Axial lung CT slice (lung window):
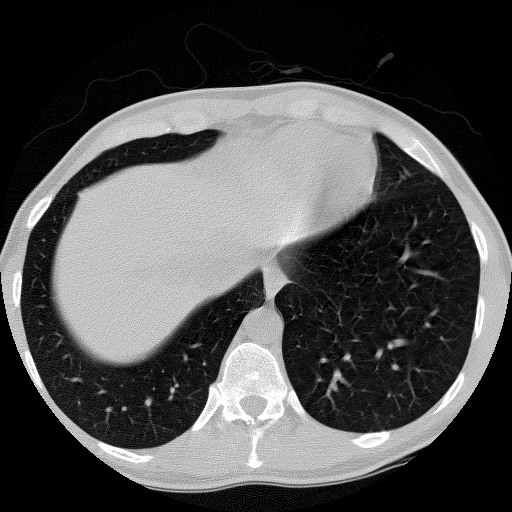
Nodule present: no